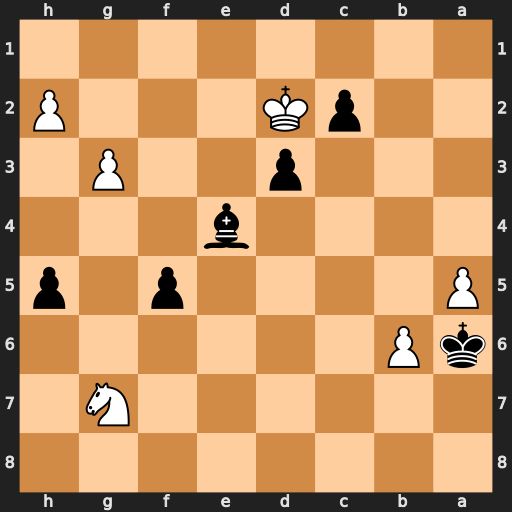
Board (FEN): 8/6N1/kP6/P4p1p/4b3/3p2P1/2pK3P/8
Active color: b
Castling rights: -
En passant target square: -
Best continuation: Kxa5 Nxh5 Kxb6